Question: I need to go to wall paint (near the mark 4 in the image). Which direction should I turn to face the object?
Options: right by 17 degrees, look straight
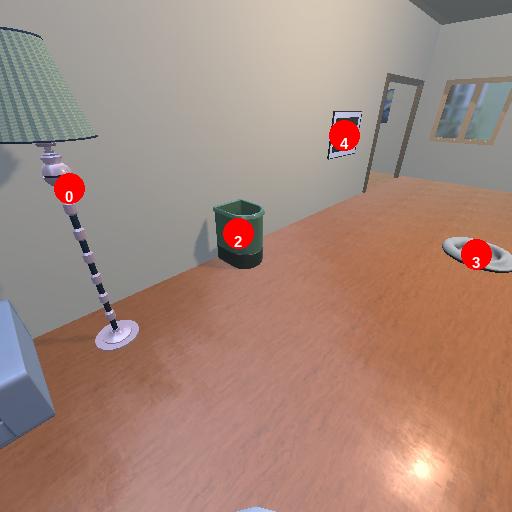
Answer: right by 17 degrees